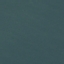
Land use / land cover: SeaLake